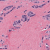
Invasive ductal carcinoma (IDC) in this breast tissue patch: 1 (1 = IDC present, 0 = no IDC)